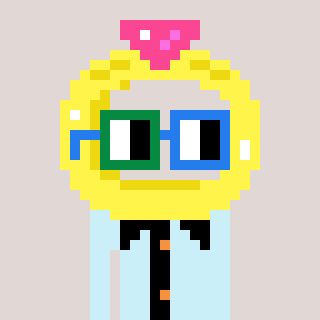
a pixel art character with square green and blue glasses, a ring-shaped head and a cold-colored body on a warm background